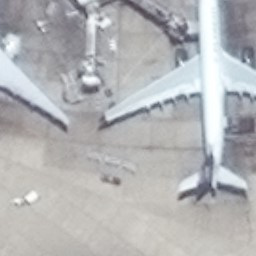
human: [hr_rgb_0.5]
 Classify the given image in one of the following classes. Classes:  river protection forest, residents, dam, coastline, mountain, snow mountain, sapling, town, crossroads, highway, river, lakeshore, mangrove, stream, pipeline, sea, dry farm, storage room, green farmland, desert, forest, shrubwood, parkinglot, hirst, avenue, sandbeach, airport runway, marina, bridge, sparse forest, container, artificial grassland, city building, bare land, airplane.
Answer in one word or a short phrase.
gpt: airplane